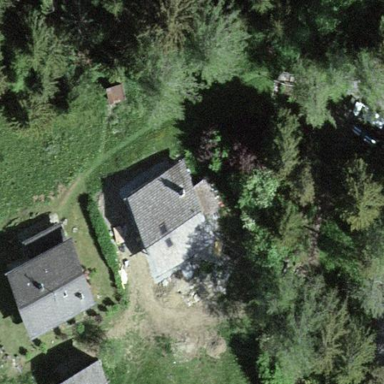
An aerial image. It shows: Detached building.